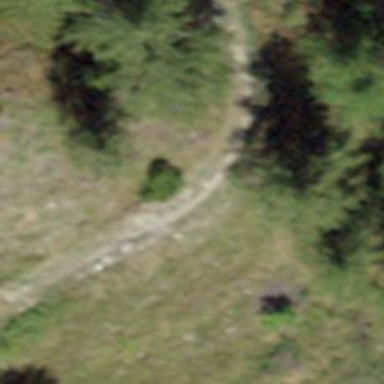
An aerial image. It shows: Ground path.